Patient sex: M
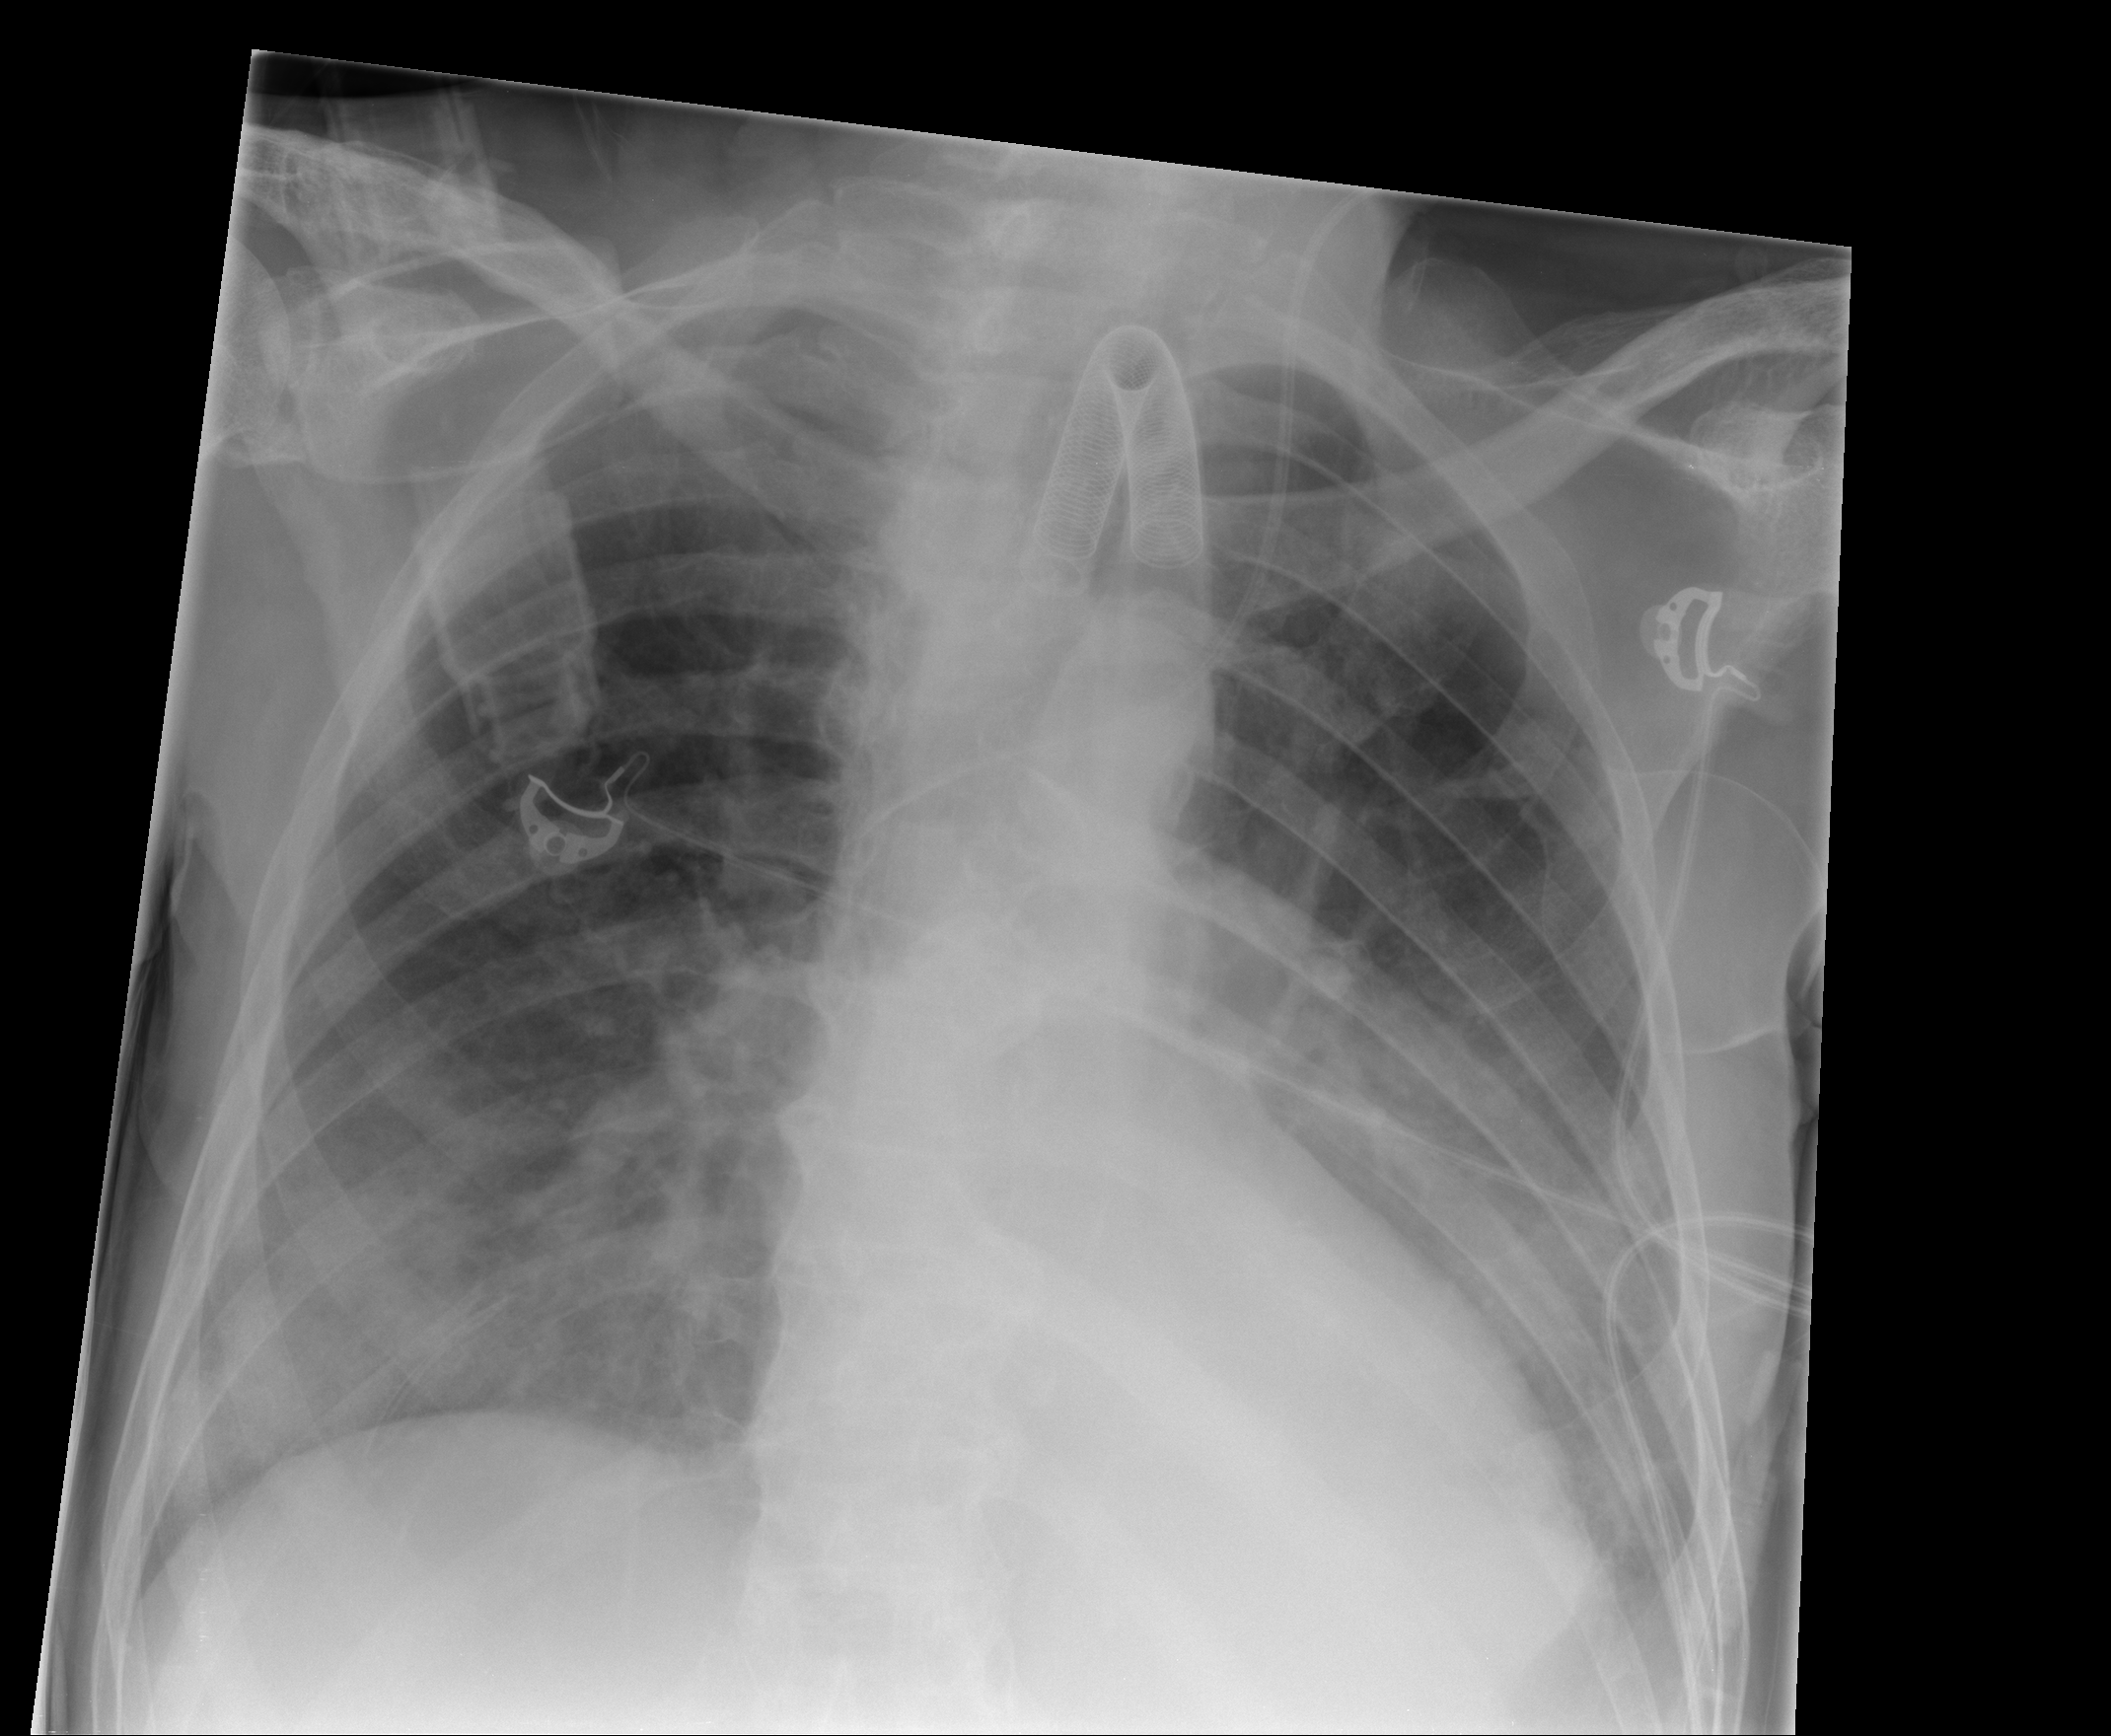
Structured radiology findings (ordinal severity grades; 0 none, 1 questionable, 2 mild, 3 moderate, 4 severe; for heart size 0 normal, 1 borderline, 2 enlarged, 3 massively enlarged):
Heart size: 2
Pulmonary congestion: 0
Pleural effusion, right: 0
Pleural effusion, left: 2
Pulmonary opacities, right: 2
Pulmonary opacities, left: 0
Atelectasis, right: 2
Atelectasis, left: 2